Interaction volume radius: 5 \u00c5
Interaction volume height: 15 \u00c5
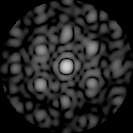
Disorder parameter: 0.5621